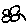
Label: flower